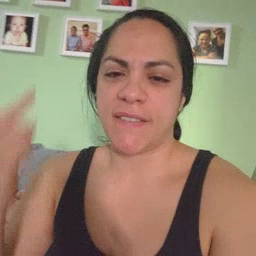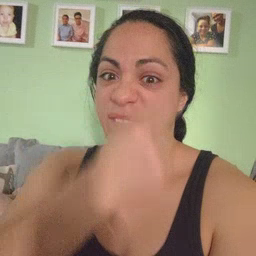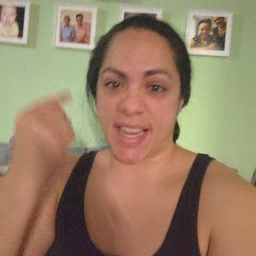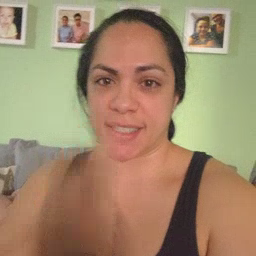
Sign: face